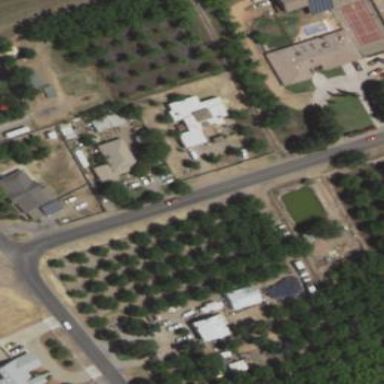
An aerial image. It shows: Orchard.